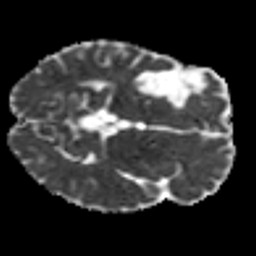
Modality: MD
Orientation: axial
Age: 56
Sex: male
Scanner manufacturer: siemens
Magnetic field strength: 3 T
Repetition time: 7.3 s
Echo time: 0.087 s